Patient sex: F
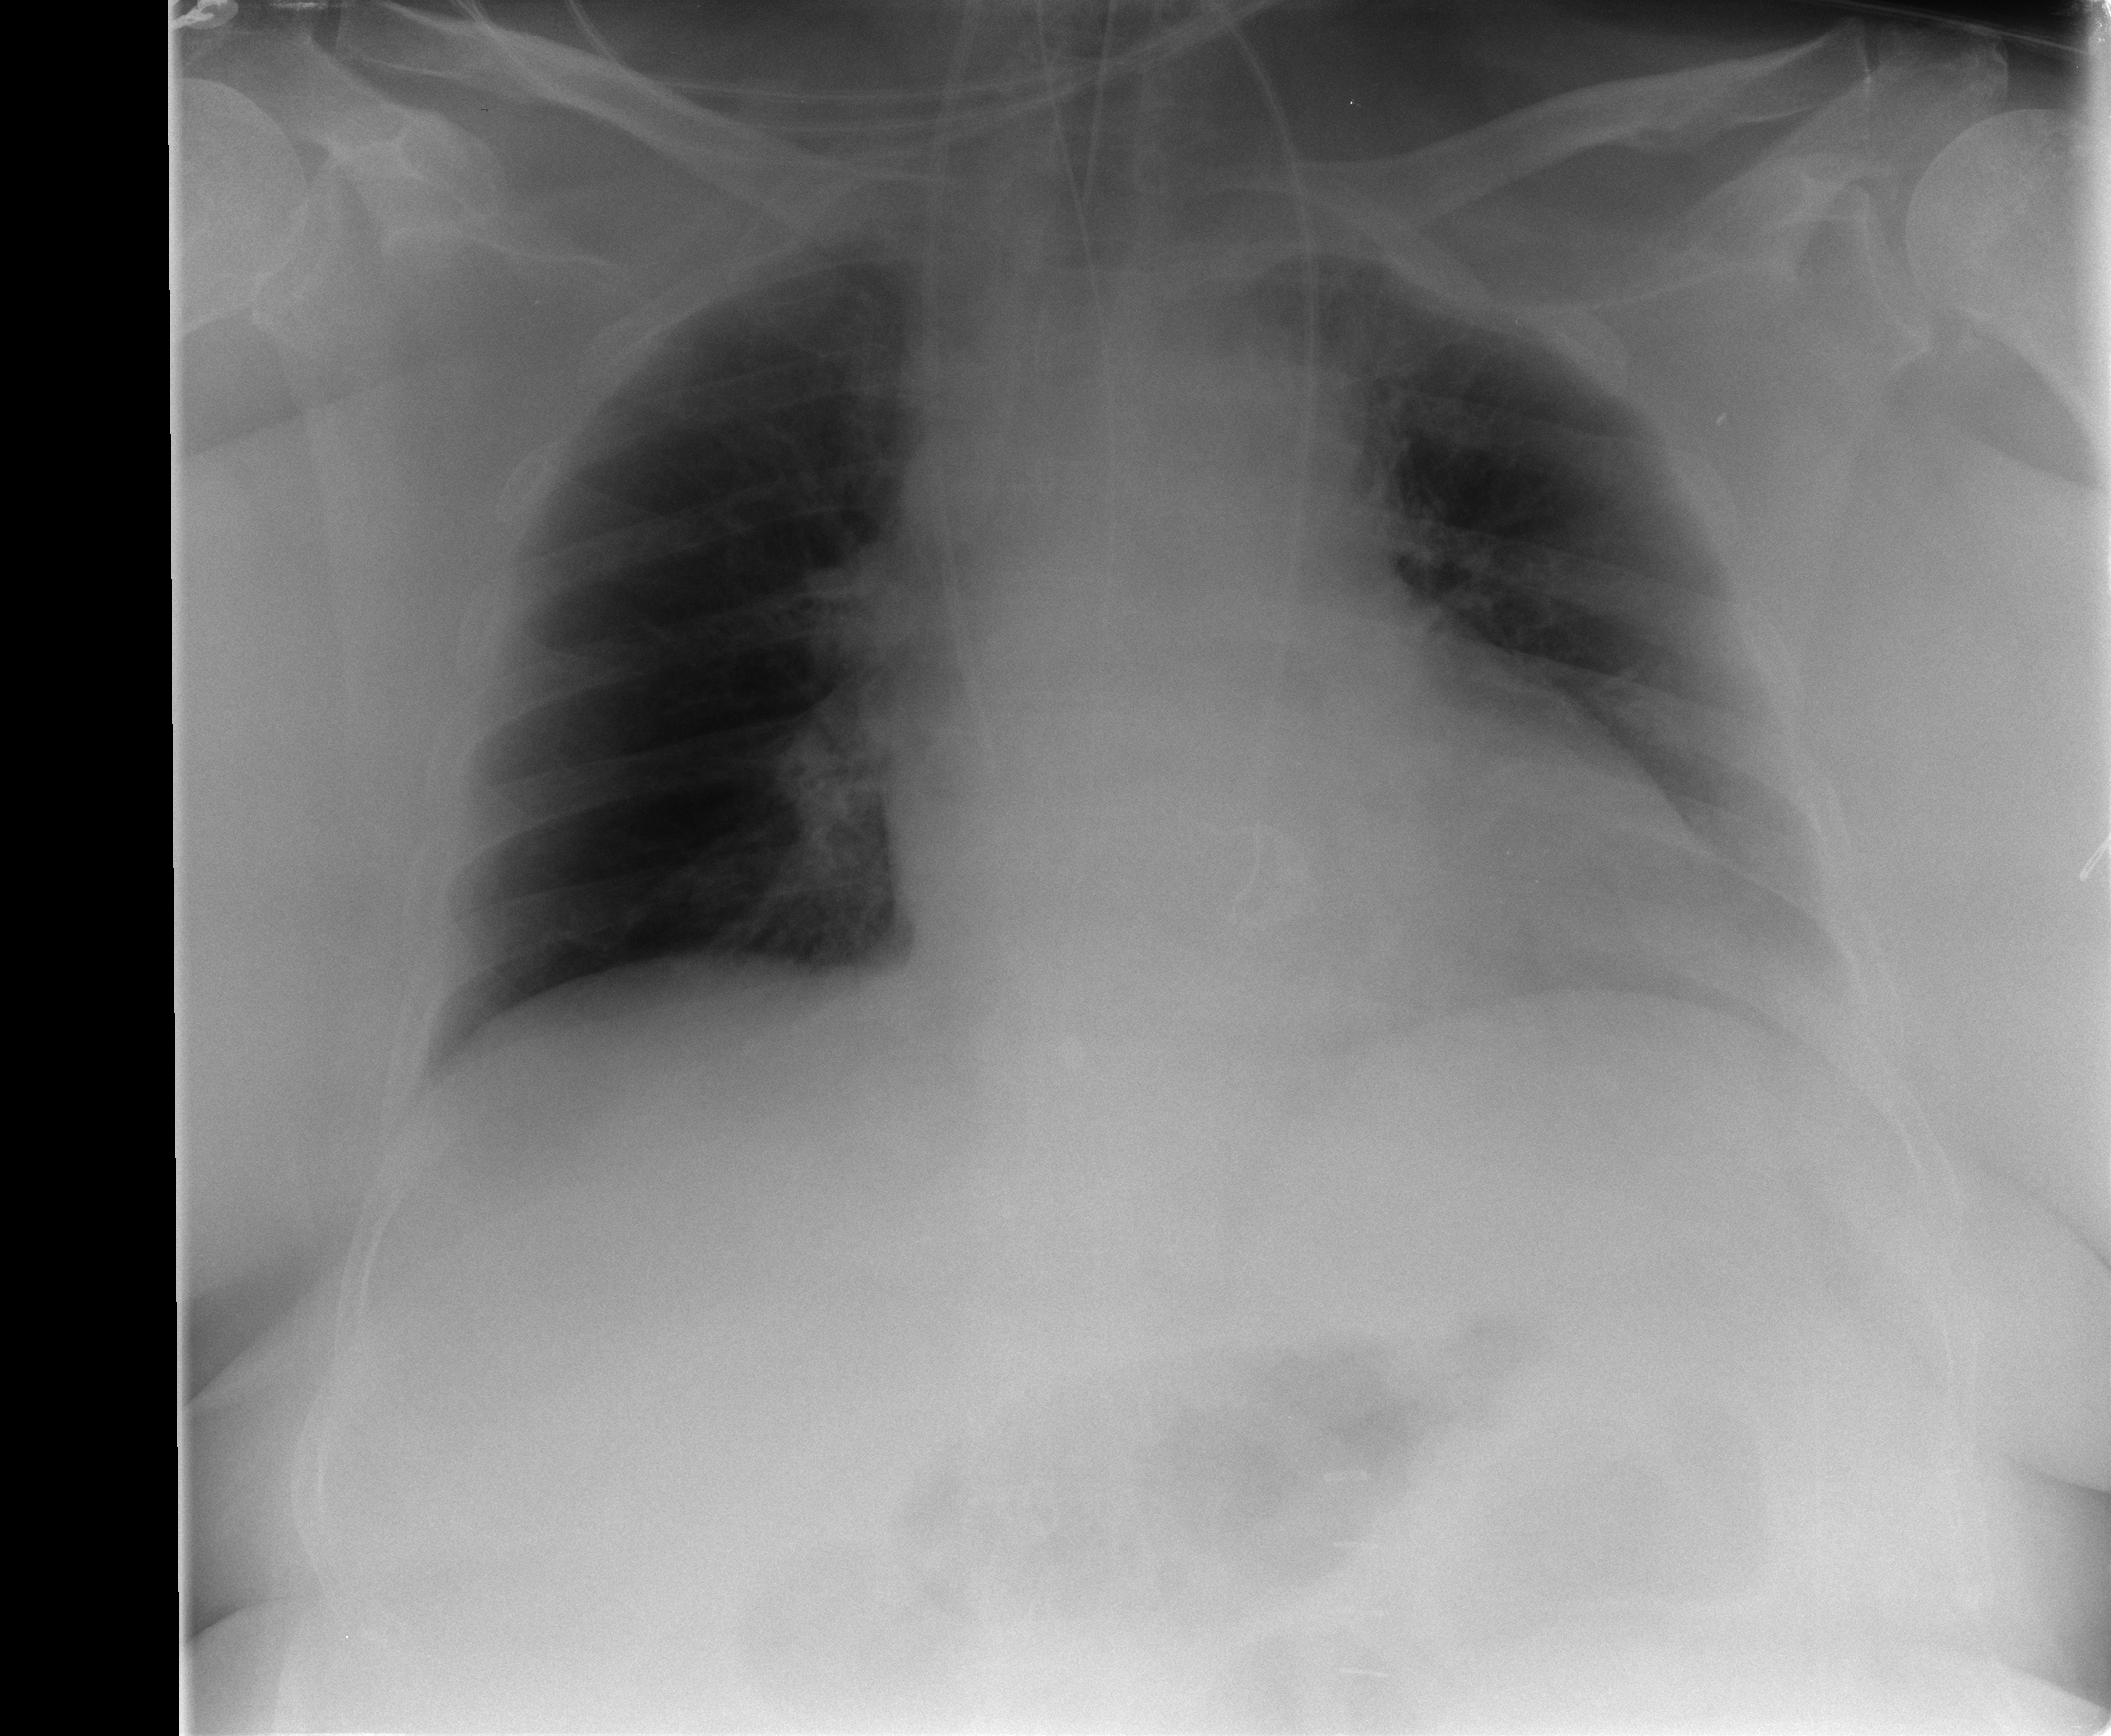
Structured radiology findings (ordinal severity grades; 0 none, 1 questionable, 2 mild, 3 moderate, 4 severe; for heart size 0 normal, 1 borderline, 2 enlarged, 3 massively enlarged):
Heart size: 2
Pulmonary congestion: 0
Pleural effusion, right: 0
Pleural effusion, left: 2
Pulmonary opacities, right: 0
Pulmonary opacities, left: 0
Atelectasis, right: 0
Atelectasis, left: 2